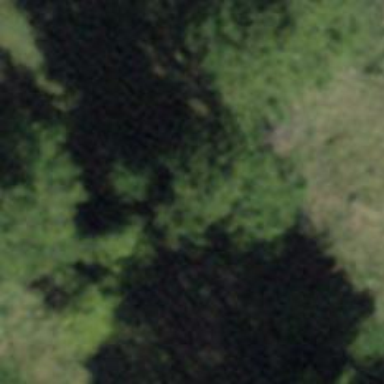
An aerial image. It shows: Beautiful tree in nature.